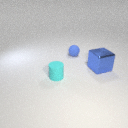
small cyan rubber cylinder to the left of large blue metal cube